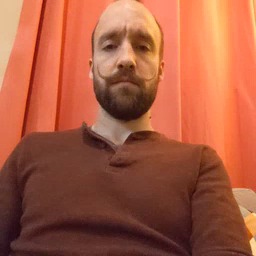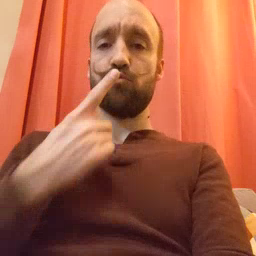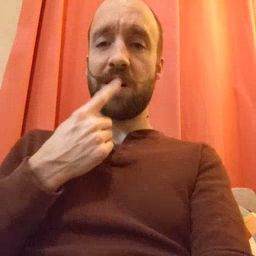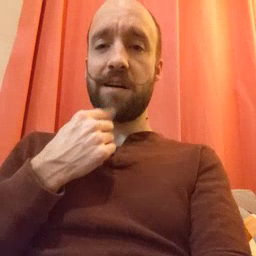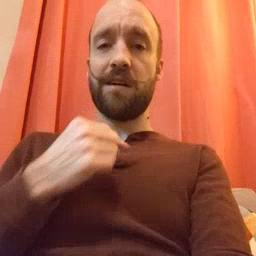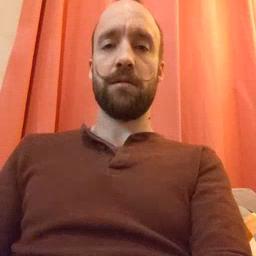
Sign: red